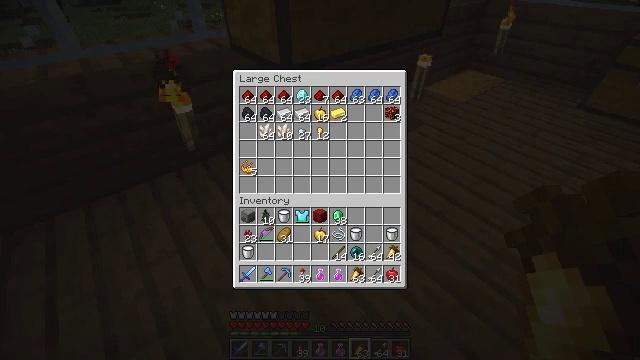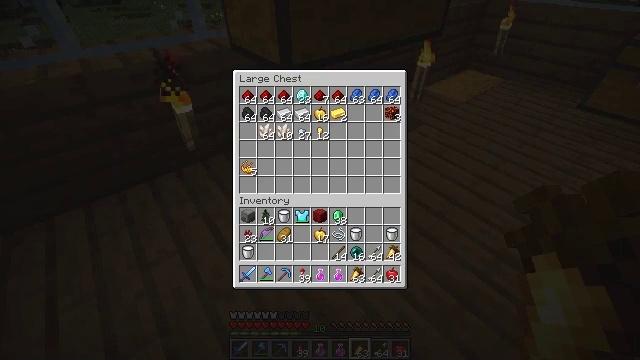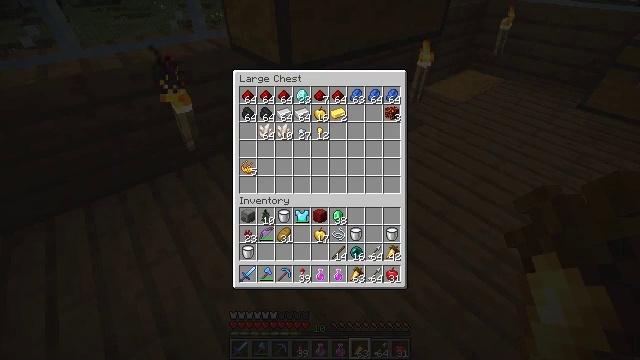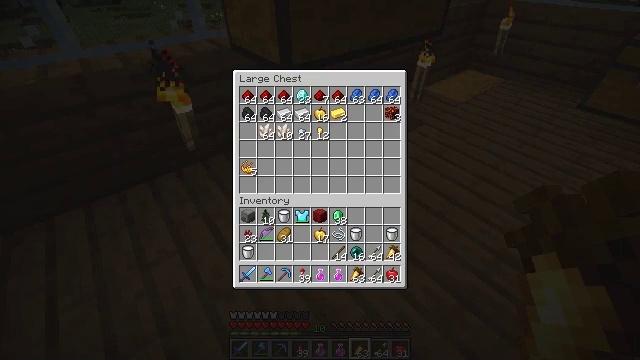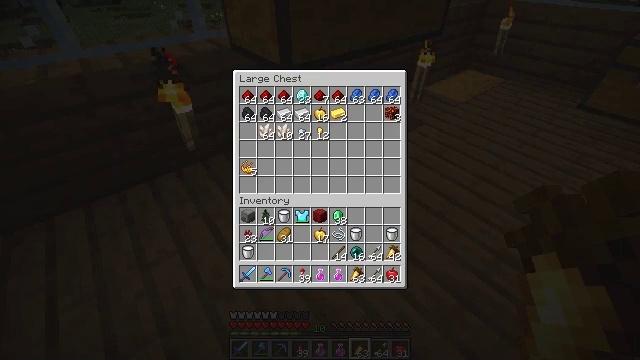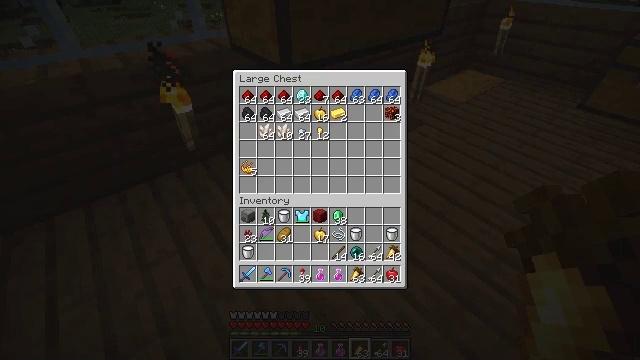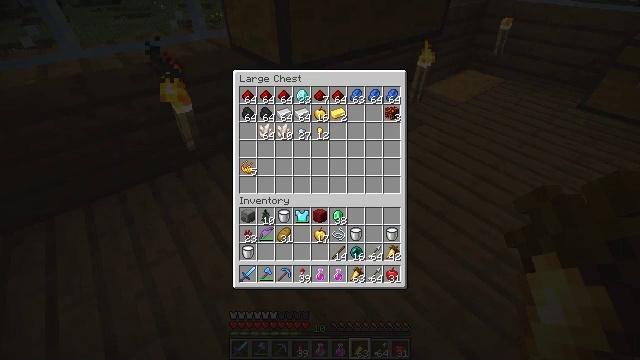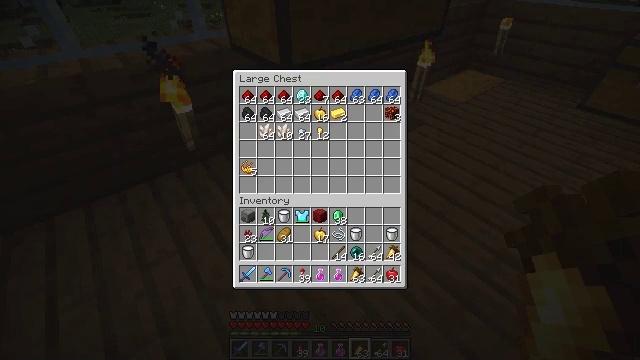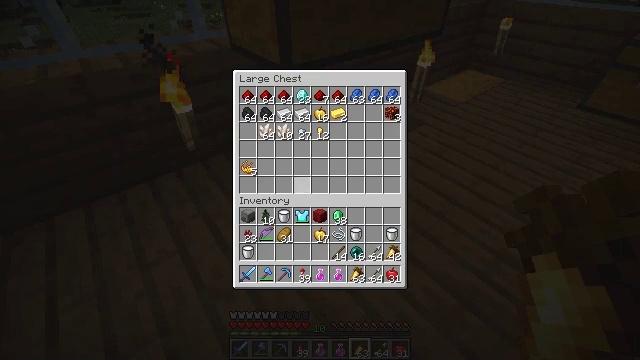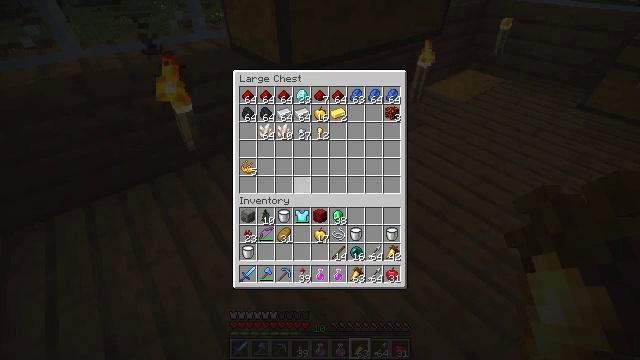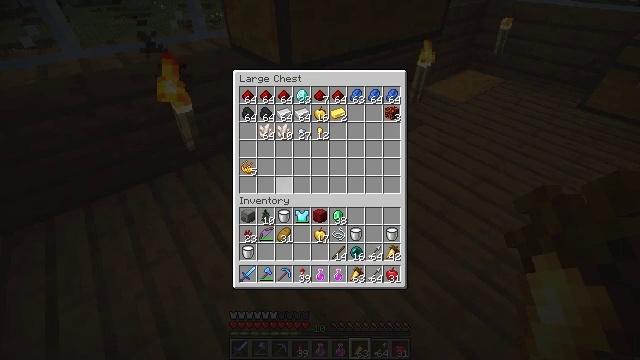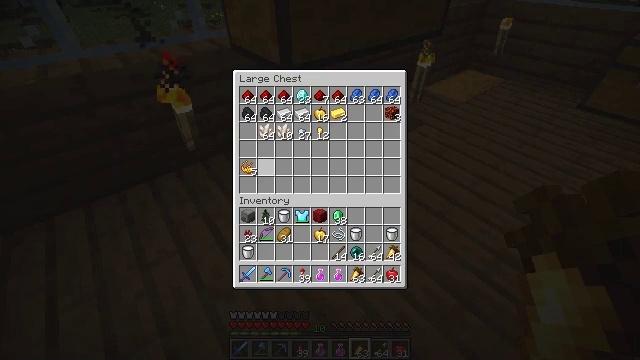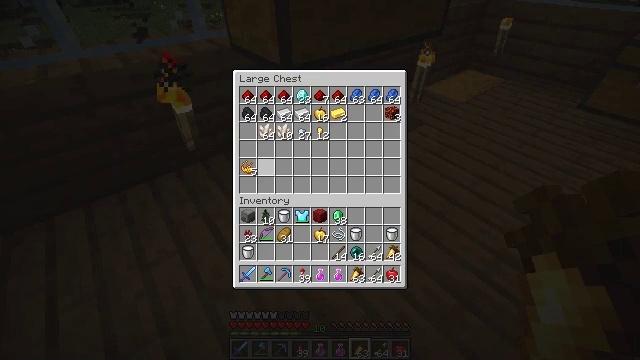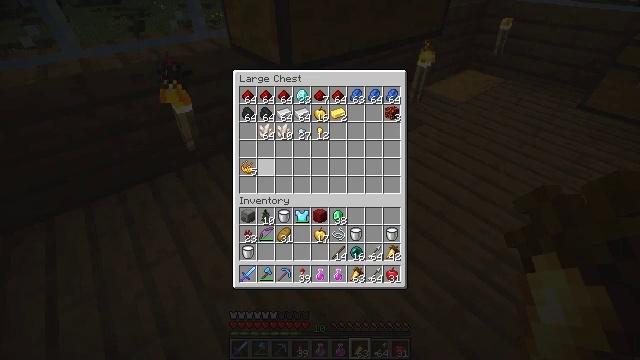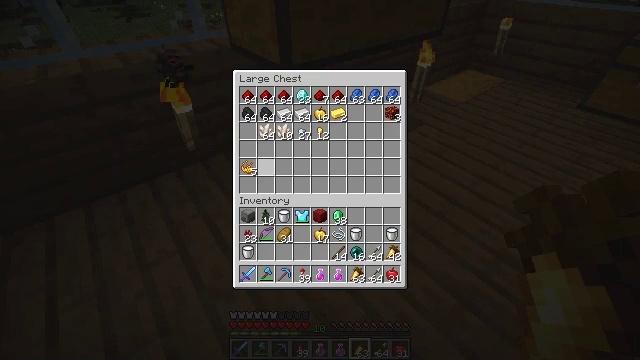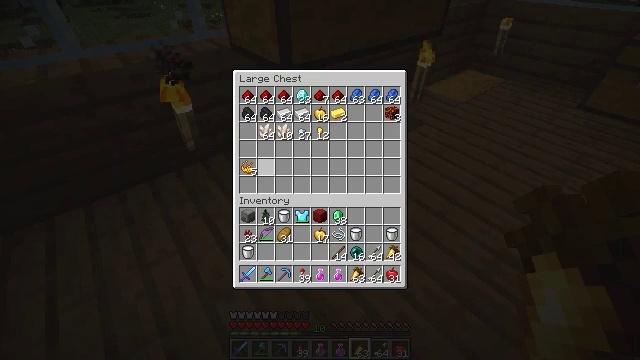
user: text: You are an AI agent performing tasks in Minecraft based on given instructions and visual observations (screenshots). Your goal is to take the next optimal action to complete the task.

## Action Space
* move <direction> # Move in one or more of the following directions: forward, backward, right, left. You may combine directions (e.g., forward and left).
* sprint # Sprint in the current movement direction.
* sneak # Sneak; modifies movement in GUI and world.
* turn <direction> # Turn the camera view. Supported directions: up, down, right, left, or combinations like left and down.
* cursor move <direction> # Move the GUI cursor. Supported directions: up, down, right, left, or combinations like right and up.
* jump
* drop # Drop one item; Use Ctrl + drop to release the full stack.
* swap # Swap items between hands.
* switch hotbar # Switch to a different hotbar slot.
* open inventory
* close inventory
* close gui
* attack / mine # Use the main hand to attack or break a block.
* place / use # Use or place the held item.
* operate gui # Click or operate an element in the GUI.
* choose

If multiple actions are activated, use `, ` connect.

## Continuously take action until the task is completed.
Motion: motion action
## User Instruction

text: Remove a spruce sapling from the inventory.
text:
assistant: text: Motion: no_op
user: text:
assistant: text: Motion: no_op
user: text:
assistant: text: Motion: no_op
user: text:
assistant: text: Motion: no_op
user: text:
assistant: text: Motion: no_op
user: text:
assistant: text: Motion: no_op
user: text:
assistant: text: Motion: no_op
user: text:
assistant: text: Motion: cursor move up
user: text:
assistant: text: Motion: cursor move left
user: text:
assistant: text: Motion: cursor move left
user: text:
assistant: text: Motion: cursor move left
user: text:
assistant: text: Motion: no_op
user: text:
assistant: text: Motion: no_op
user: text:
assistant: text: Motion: no_op
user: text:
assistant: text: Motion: no_op
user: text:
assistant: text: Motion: no_op
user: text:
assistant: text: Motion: no_op
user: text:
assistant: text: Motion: no_op
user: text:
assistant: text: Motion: no_op
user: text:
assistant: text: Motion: no_op
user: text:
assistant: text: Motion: no_op
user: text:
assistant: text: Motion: no_op
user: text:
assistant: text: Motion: no_op
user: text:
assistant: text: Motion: no_op
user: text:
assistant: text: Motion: cursor move down
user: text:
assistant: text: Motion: cursor move down
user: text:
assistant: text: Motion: cursor move down
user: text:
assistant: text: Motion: no_op
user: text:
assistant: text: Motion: no_op
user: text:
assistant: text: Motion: no_op